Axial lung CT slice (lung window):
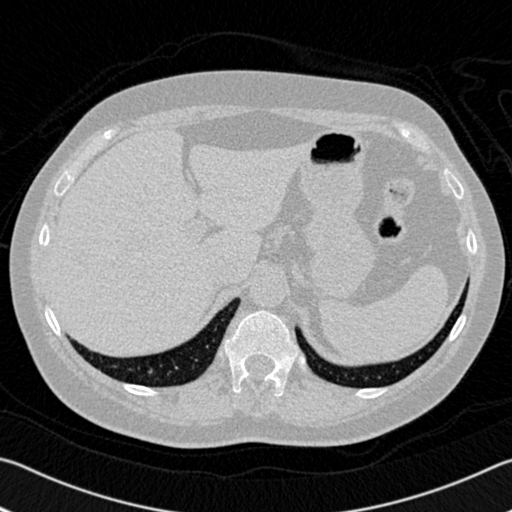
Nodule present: no